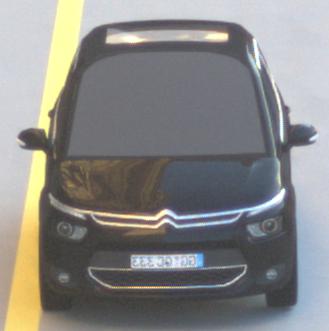
Make: Citroen
Model: Grand C4 Picasso VTi 120
Detailed model: Grand C4 Picasso (II)
Model produced from: 2013/10
Model produced until: 2015/02
Doors: 5
Color: black
Road condition: dry road
Daytime: sunrise or sunset
Contrast: medium contrast